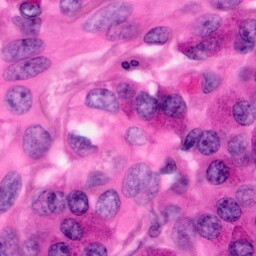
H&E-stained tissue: Pancreatic